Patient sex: M
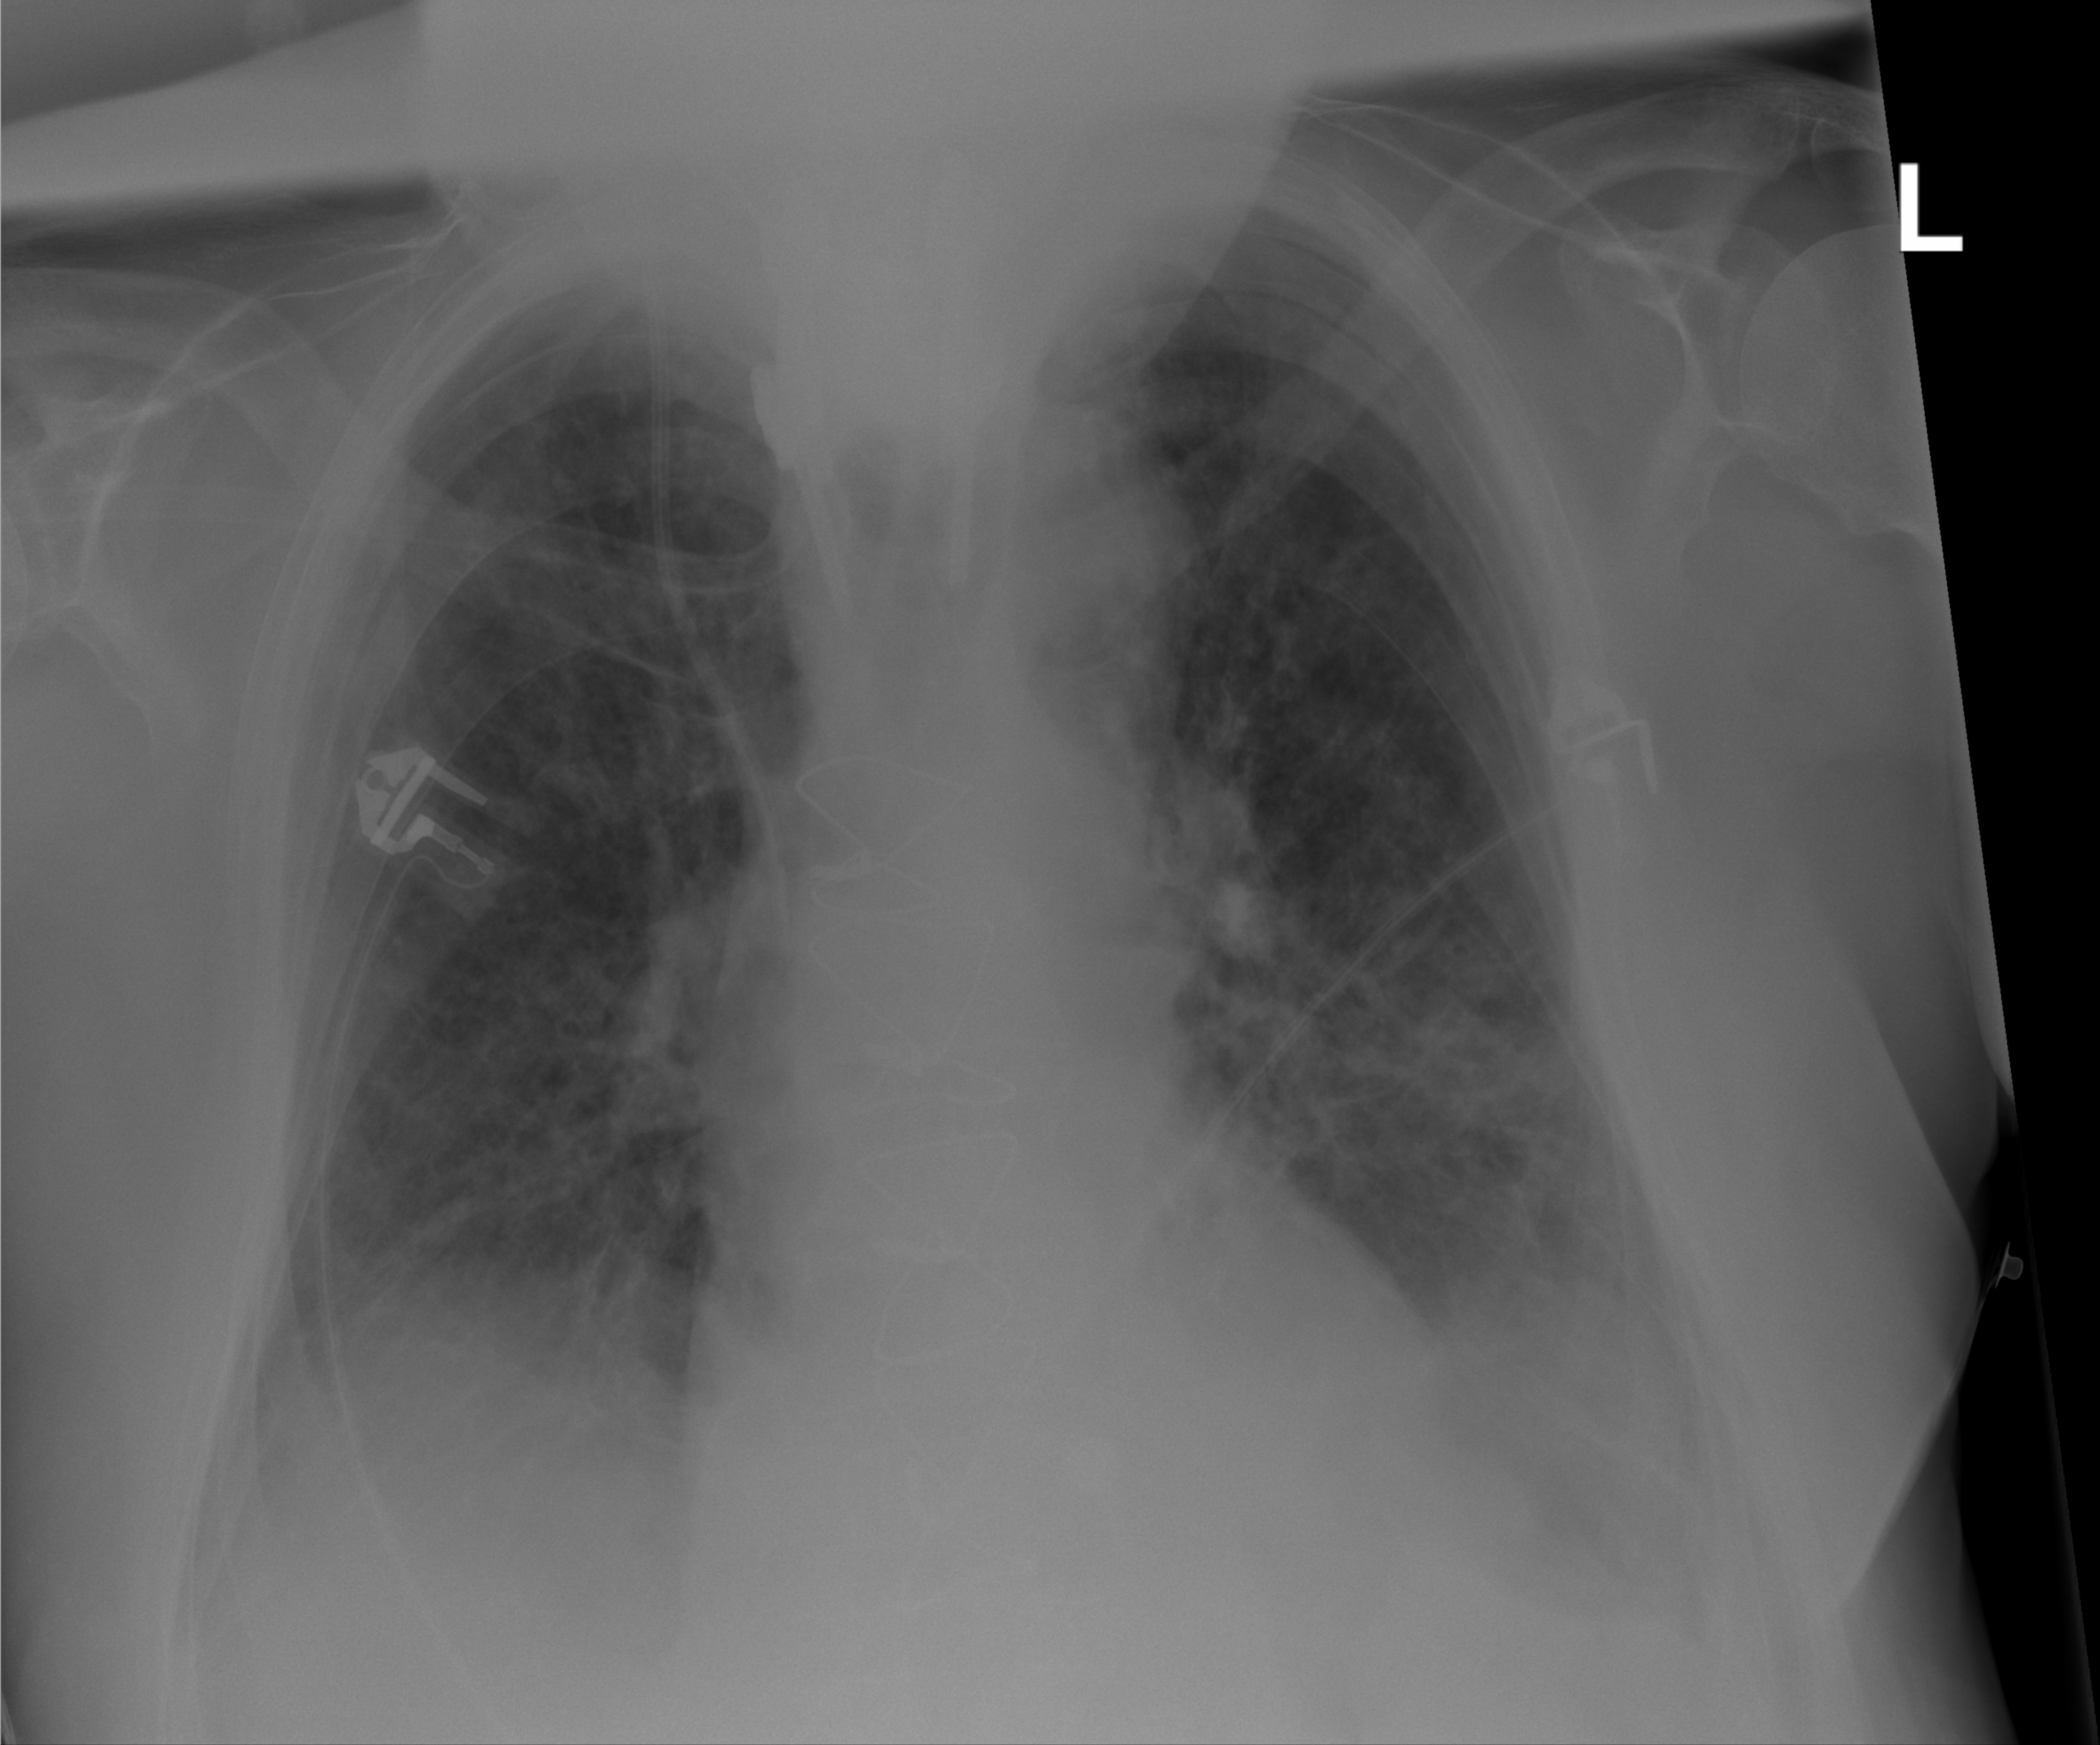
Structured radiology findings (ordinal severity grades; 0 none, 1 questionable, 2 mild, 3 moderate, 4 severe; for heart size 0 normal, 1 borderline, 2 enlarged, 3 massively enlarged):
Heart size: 0
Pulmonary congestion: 2
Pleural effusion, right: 2
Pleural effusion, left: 2
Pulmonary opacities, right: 1
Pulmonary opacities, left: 2
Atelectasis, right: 2
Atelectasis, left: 2